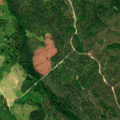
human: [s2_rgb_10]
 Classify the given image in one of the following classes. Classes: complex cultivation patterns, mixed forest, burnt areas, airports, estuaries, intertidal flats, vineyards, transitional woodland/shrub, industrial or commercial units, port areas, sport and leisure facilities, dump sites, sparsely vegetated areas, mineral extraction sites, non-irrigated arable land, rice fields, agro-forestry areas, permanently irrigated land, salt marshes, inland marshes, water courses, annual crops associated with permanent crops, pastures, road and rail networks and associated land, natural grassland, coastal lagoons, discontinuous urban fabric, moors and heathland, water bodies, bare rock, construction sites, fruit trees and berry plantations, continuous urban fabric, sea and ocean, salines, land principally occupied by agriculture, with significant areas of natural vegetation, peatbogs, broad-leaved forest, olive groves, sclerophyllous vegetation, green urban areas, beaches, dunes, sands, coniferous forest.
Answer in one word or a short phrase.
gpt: coniferous forest, transitional woodland/shrub